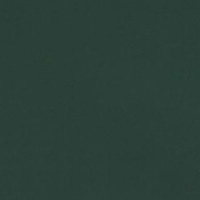
EUNIS habitat code: 14
Species observed at this site:
Corvus corone
Alcedo atthis
Sylvia borin
Bucephala clangula
Aegithalos caudatus
Sylvia atricapilla
Spinus spinus
Poecile palustris
Larus michahellis
Gavia stellata
Cygnus olor
Erithacus rubecula
Phoenicurus ochruros
Certhia familiaris
Phoenicurus phoenicurus
Corvus corax
Periparus ater
Cyanistes caeruleus
Mergus serrator
Riparia riparia
Sturnus vulgaris
Troglodytes troglodytes
Chloris chloris
Corvus frugilegus
Passer domesticus
Passer montanus
Turdus merula
Tachymarptis melba
Spatula clypeata
Mareca strepera
Hirundo rustica
Mergus merganser
Milvus migrans
Milvus milvus
Regulus regulus
Motacilla alba
Delichon urbicum
Certhia brachydactyla
Tachybaptus ruficollis
Podiceps cristatus
Turdus philomelos
Fulica atra
Anas crecca
Dendrocopos major
Turdus viscivorus
Buteo buteo
Chroicocephalus ridibundus
Phylloscopus collybita
Gallinula chloropus
Pica pica
Sitta europaea
Garrulus glandarius
Columba livia
Falco tinnunculus
Picus viridis
Acrocephalus scirpaceus
Motacilla cinerea
Anas platyrhynchos
Accipiter gentilis
Aythya ferina
Ixobrychus minutus
Aythya fuligula
Fringilla coelebs
Regulus ignicapilla
Coloeus monedula
Carduelis carduelis
Columba palumbus
Nycticorax nycticorax
Phalacrocorax carbo
Parus major
Accipiter nisus